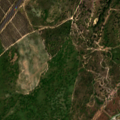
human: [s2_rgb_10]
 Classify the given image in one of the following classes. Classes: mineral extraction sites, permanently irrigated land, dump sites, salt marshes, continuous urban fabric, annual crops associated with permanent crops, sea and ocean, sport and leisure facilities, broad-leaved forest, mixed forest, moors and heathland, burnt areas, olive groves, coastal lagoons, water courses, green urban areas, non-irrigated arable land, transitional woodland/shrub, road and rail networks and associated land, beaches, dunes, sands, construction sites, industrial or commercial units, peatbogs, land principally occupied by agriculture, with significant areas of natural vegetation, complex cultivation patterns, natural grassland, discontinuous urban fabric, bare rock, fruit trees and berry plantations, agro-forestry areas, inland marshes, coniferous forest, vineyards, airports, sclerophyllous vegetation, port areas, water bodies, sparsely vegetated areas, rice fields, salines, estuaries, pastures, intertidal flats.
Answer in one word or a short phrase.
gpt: sport and leisure facilities, agro-forestry areas, broad-leaved forest, mixed forest, natural grassland